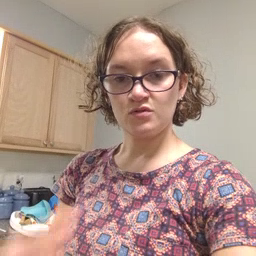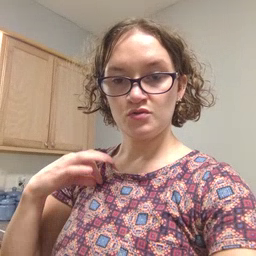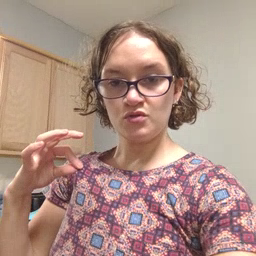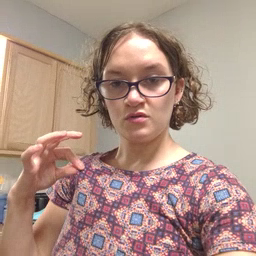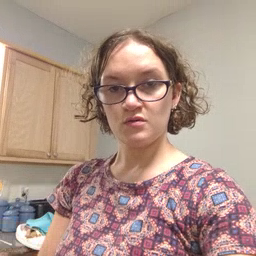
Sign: shirt